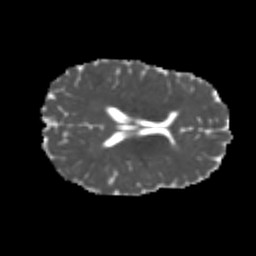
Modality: MD
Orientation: axial
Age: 21
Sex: female
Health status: healthy
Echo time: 0.074 s